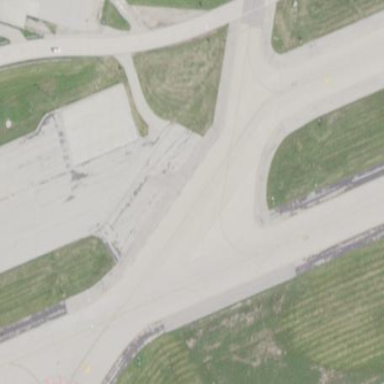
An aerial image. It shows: Apron at the airport.